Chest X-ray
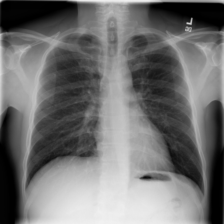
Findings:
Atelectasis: negative
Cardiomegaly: negative
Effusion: negative
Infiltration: positive
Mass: negative
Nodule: negative
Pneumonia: negative
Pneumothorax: negative
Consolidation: negative
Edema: negative
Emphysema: negative
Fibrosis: negative
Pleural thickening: negative
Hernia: negative